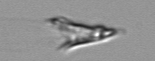
Label: Chrysochromulina_lanceolata